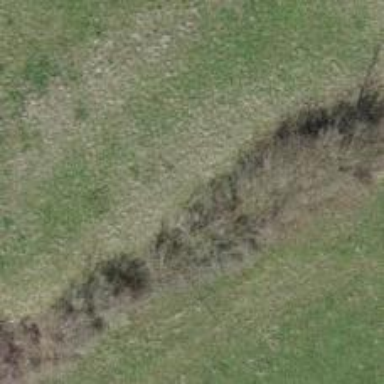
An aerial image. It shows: Hedge barrier.